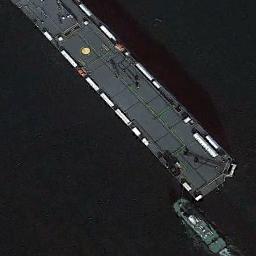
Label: ship